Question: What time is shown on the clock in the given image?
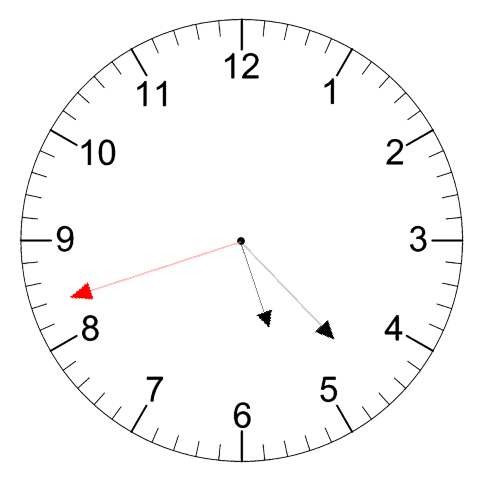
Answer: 05:22:42